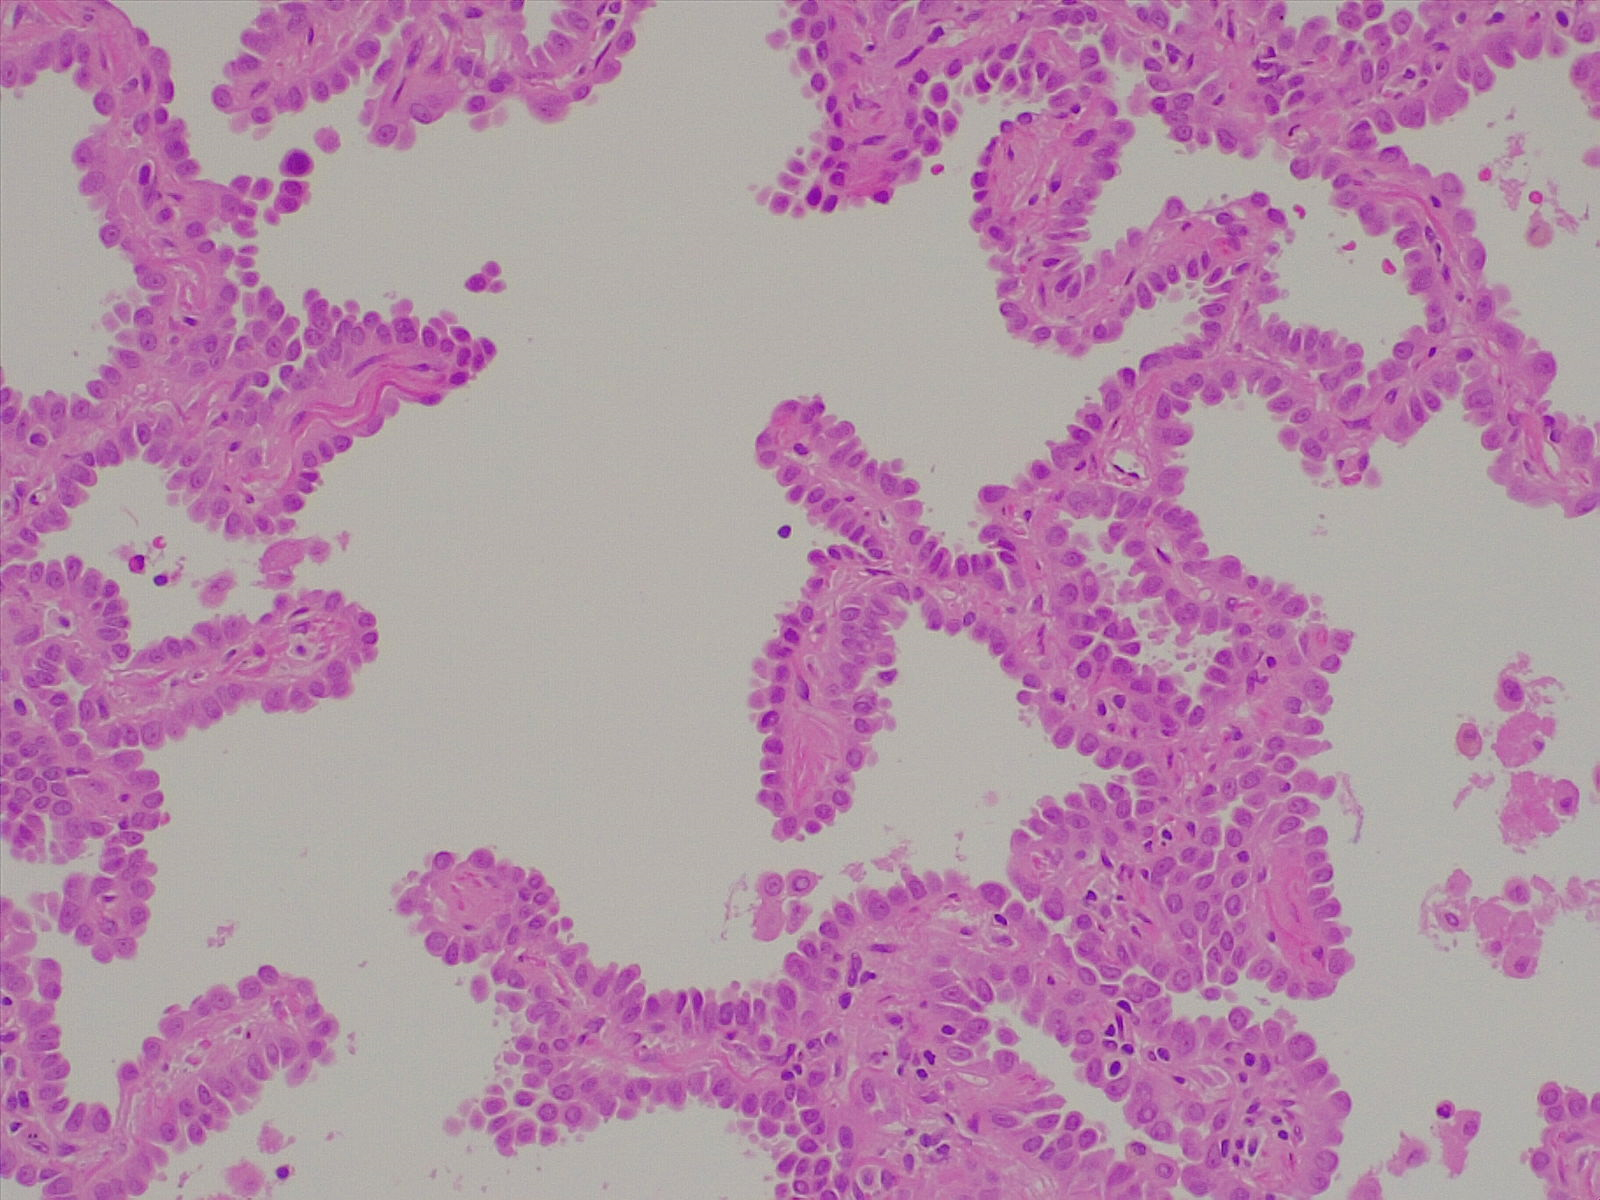
Label: lung adenocarcinoma, well differentiated